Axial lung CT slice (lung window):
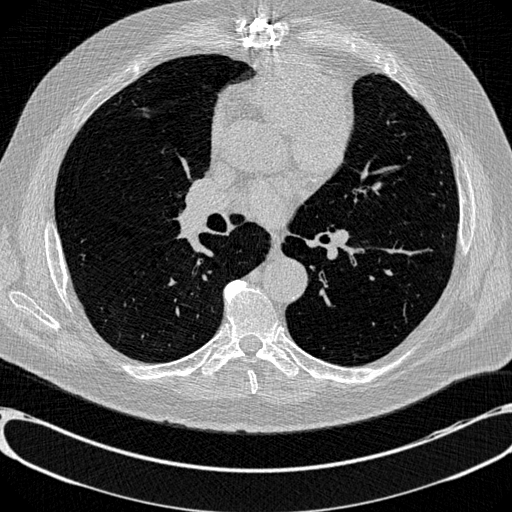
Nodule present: no